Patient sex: M
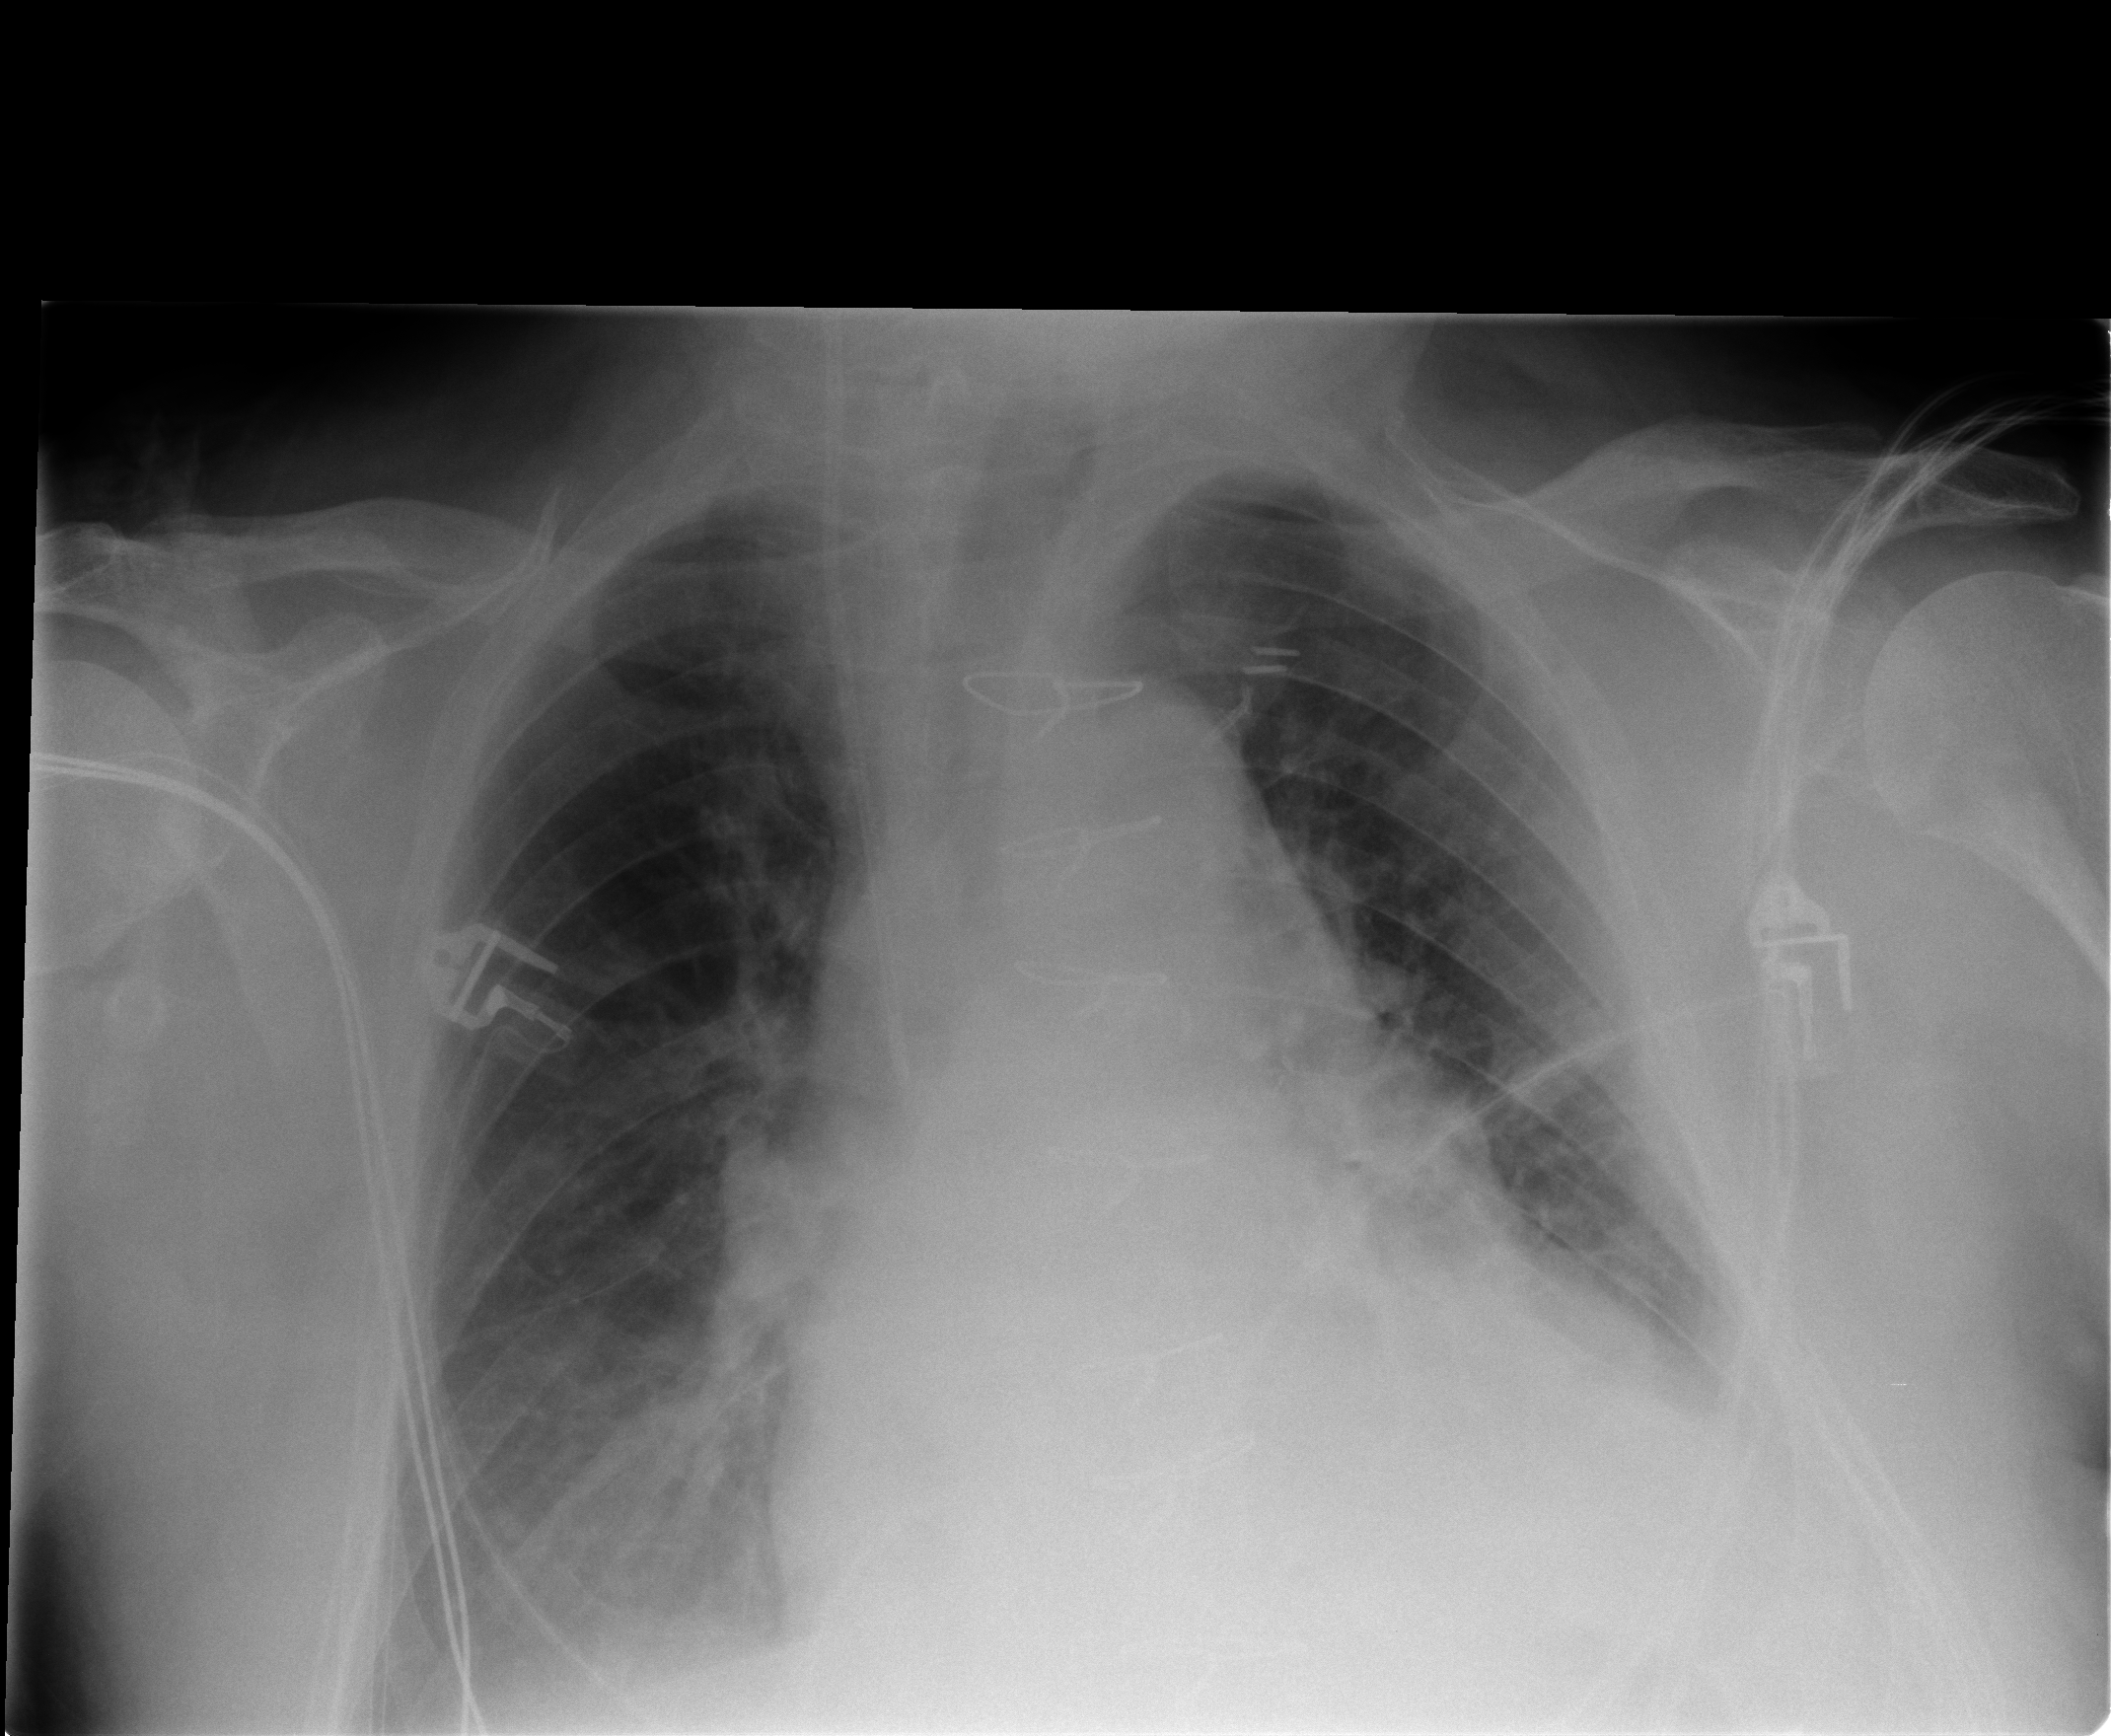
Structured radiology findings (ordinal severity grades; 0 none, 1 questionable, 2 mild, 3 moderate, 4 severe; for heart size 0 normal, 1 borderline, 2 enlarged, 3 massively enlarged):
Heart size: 2
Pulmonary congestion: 2
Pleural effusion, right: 2
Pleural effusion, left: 2
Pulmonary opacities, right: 2
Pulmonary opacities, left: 0
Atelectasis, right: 2
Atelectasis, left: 2